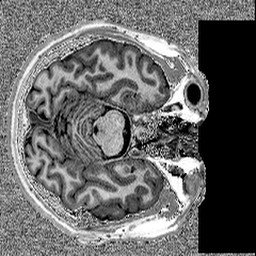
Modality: MP2RAGE
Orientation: axial
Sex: male